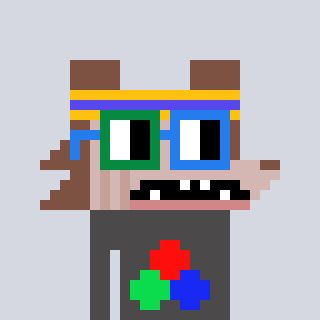
a pixel art character with square green and blue glasses, a werewolf-shaped head and a grayscale-colored body on a cool background